Interaction volume radius: 10 \u00c5
Interaction volume height: 15 \u00c5
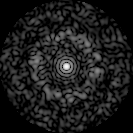
Disorder parameter: 0.8263